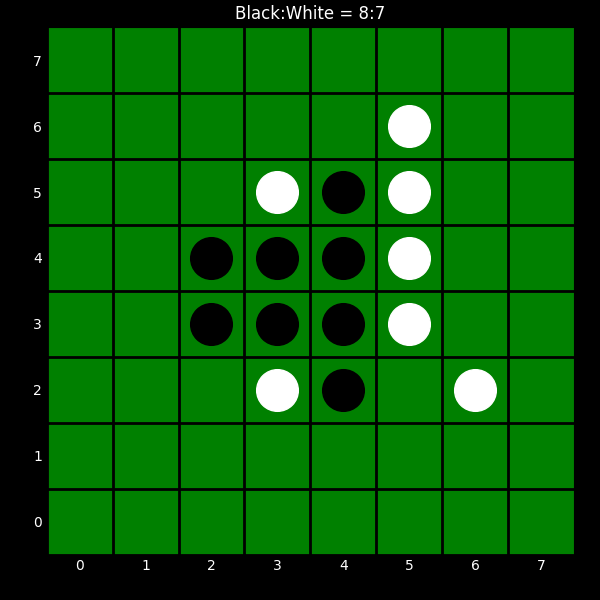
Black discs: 8
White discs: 7